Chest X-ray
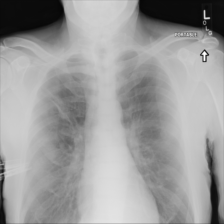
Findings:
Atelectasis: negative
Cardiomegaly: negative
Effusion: negative
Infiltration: negative
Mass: negative
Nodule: negative
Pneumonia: negative
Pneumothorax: negative
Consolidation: negative
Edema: negative
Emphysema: negative
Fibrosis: negative
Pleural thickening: negative
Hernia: negative